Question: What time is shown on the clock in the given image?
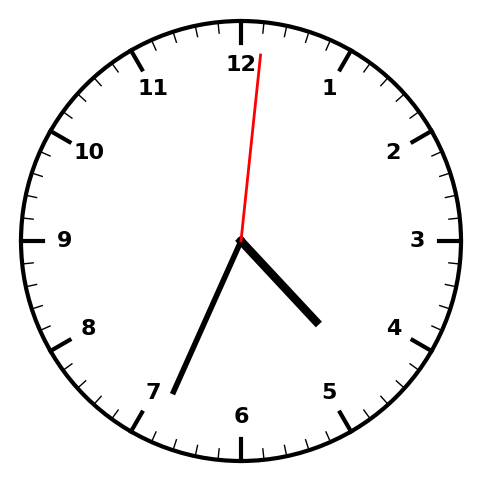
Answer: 04:34:01